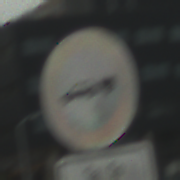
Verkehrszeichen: VerbotPersonenkraftwagenMitAnhaenger
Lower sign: ZeitangabenMitBeschraenkungAufWochentage9
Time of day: MorningAfternoon
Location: Outdoor (Urban)
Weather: PartlyCloudy
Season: NotSpecified
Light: Natural